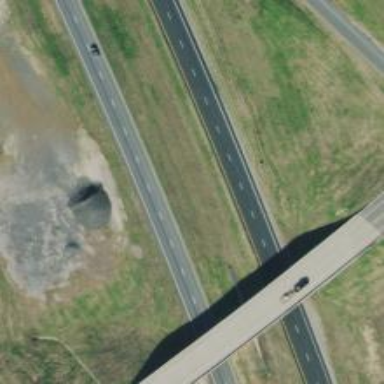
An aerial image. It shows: This image shows trunk highway that functions as expressway.